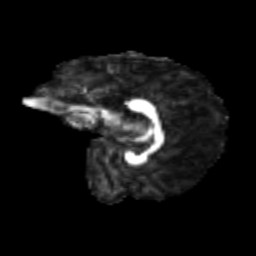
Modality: FA
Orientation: sagittal
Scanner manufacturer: siemens
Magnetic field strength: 3 T
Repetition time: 9.2 s
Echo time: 0.084 s